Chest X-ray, AP view. Patient: 28 years old, sex M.
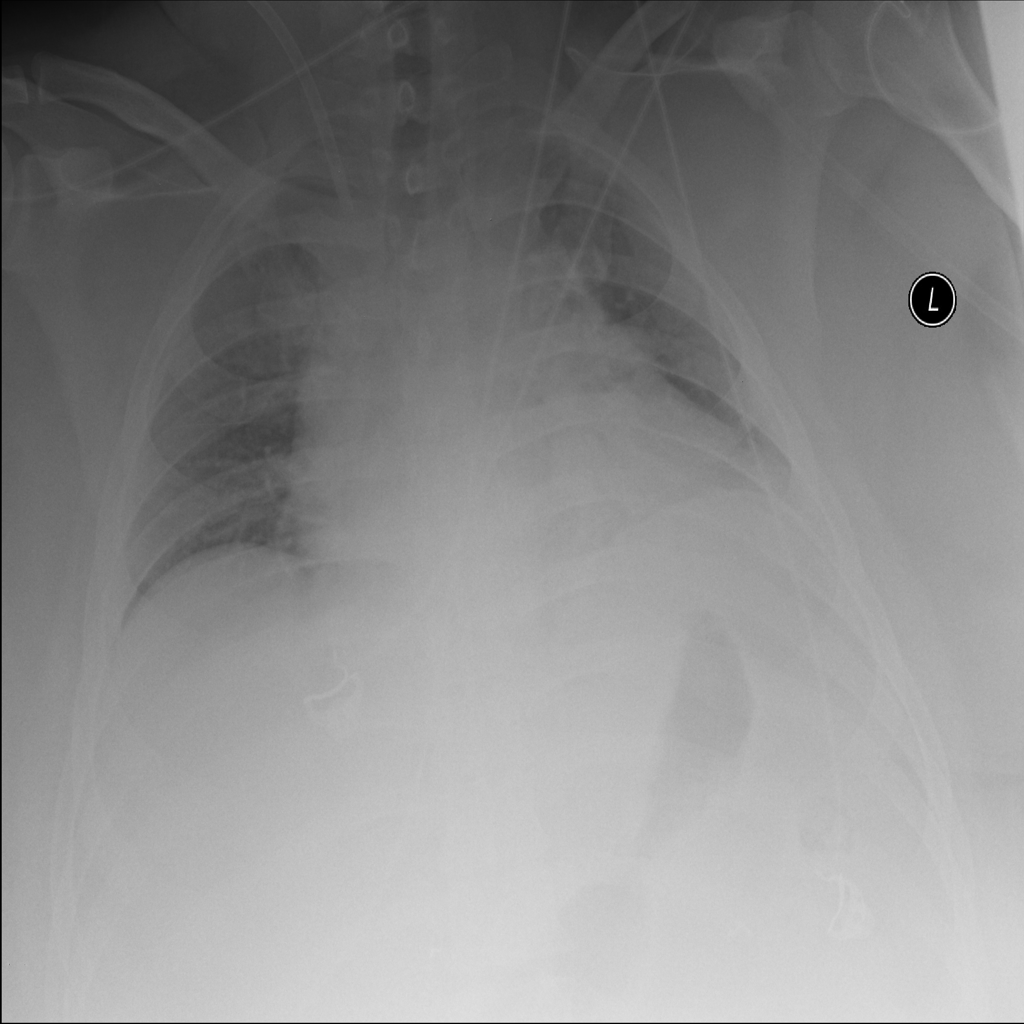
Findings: Infiltration